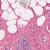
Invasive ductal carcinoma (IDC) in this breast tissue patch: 0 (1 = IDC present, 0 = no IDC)